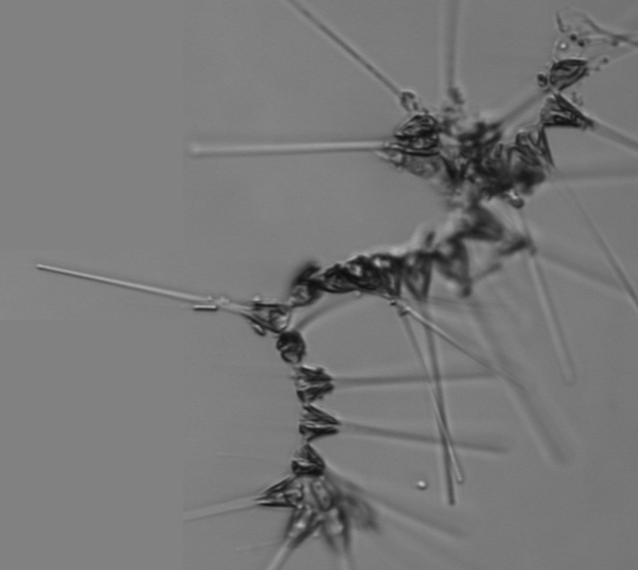
Label: Asterionellopsis_glacialis